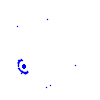
Particle: pion